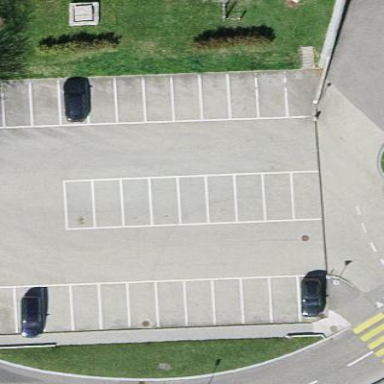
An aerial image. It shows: Parking area with surface.